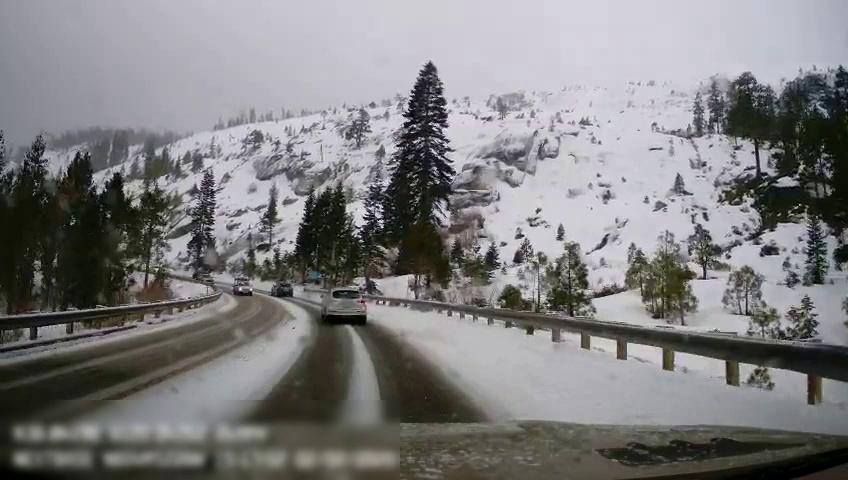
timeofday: Day
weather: Snowy
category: Drivable Space
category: Vehicles | Truck
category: Vehicles | Car
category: Vehicles | Car